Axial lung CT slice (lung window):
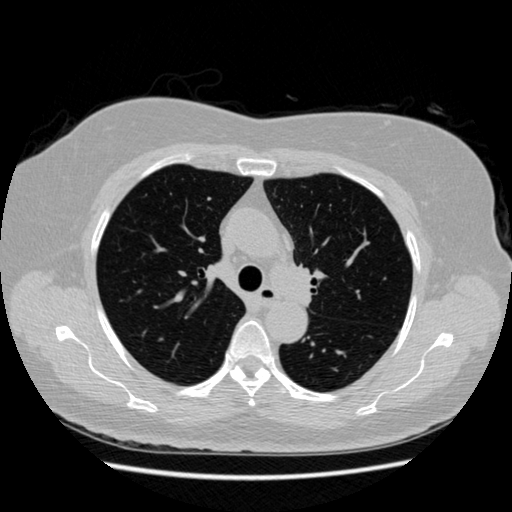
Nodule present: no